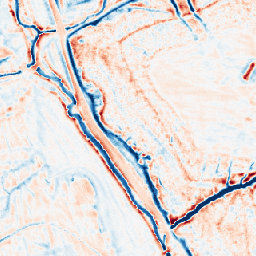
Category: edge_preserving
Decomposition family: bilateral
Decomposition parameters: d: 15
sigma_color: 25
sigma_space: 100
Upsampling method: nearest
Upsampling parameters: scale: 8
Upsampling scale: 8